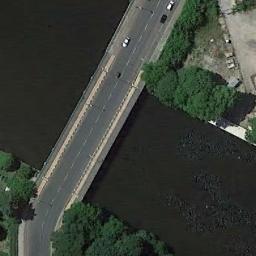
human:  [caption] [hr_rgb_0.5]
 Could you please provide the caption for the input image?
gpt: There is a bridge with some cars over the river .

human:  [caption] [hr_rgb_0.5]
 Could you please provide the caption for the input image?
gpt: A bridge built on a dark green river and some green plants on both sides of the river .

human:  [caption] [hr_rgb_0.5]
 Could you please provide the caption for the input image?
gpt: Most of the area the bridge crosses is bare land .

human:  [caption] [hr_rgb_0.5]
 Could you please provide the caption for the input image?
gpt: A bridge connects the land on both sides of the dark gray river  There are many cars on the bridge and on the river bank .

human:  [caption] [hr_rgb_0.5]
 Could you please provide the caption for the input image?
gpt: Three cars are on the bridge .